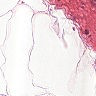
Metastatic tissue present: no